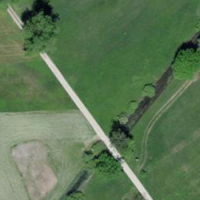
EUNIS habitat code: 23
Species observed at this site:
Chelidonium majus
Sympetrum depressiusculum
Acronicta rumicis
Turdus pilaris
Epilobium hirsutum
Falco tinnunculus
Acrocephalus scirpaceus